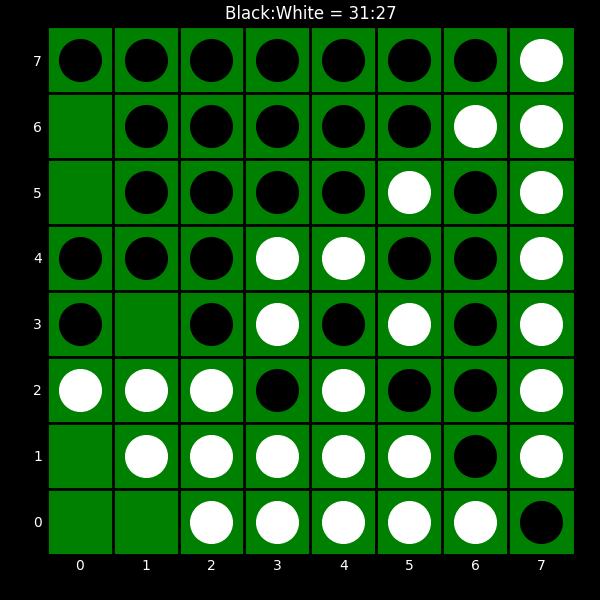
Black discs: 31
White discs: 27